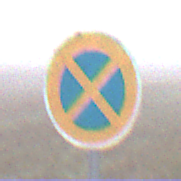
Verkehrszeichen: AbsolutesHalteverbot
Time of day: MorningAfternoon
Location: Outdoor (RoadRail)
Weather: Overcast
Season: NotSpecified
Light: Natural